Question: I am instantiating a leaflet map, but the tiles are basically being scattered all over the page - while the map is within a div, most of the tiles are not respecting that boundary:
'''
<div class="widget-content listing-search-map-widget-content">
<div class="ih-map"
id="Map_5333811_16"
style="height:450px;"
data-centerpoint="38.573955 -121.442478"
data-mousewheel="true"
data-maptype="TERRAIN"
data-zoom="8"
>
</div>
</div>
'''
The javascript comes down to:
'''
mapOptions = {
attributionControl: true,
center: {
lat: 38.573955
lng: -121.442478
},
centerpoint: "38.573955,-121.442478",
layers: {},
maptype: "Terrain",
scrollWheelZoom: false,
zoom: 8
}
var map = L.map( "Map_5333811_16", mapOptions );
'''
What would cause the tiles to plot all over the place?a couple of tiles are within the bounds of the div, but not the rest of them. You can see a screenshot of what happens here:

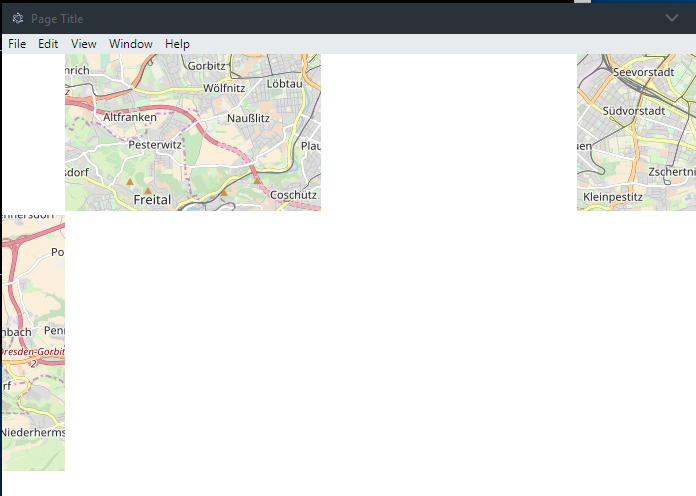
Answer: This sounds like a symptom of missing Leaflet CSS file, or incorrect version of that file.